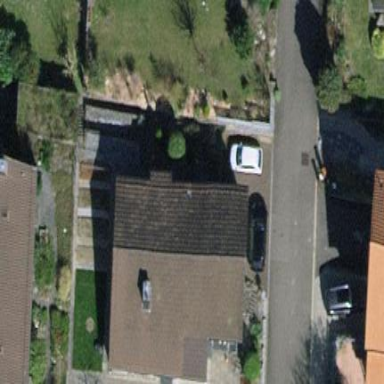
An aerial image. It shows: Building with tile roof.